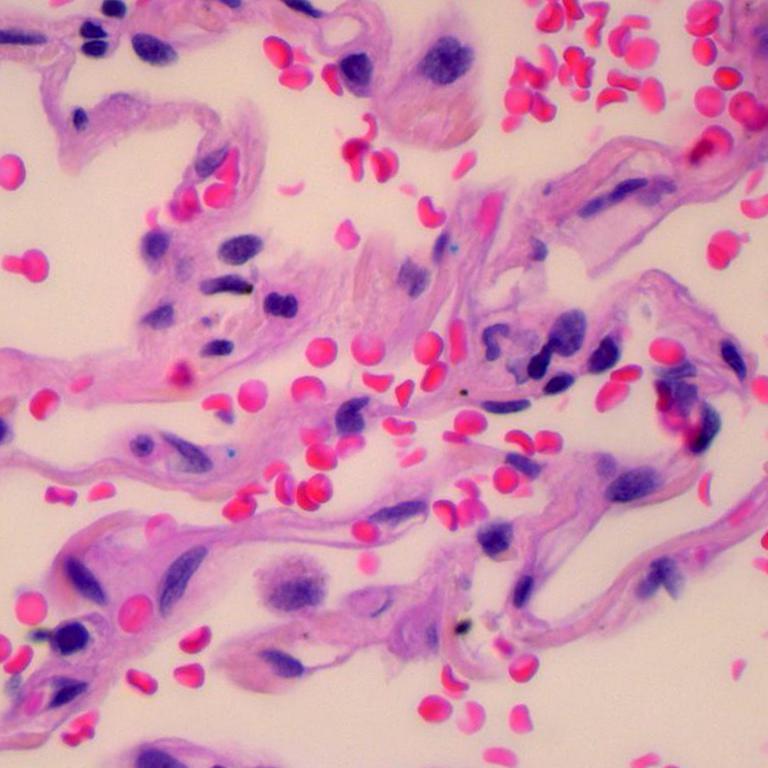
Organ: lung
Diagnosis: benign